Field crop: tomato
Growth stage: 2
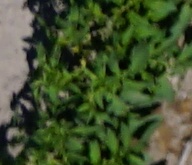
Species: tomato